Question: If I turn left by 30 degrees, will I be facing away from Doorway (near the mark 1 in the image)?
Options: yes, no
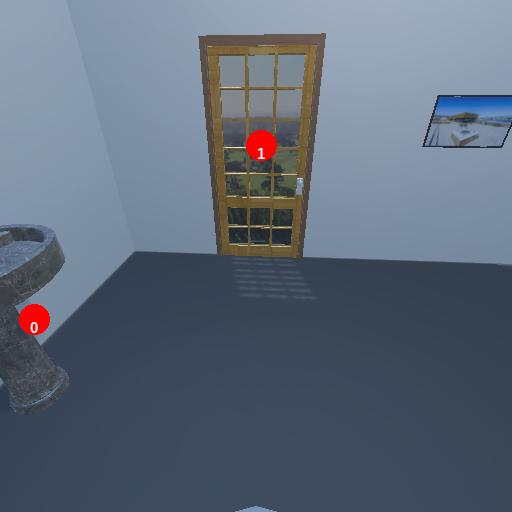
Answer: yes